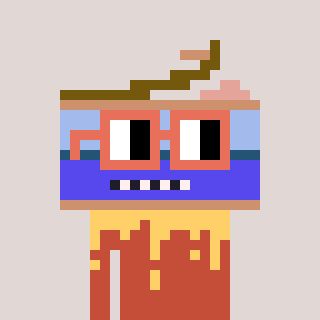
a pixel art character with square orange glasses, a canned ham-shaped head and a rust-colored body on a warm background